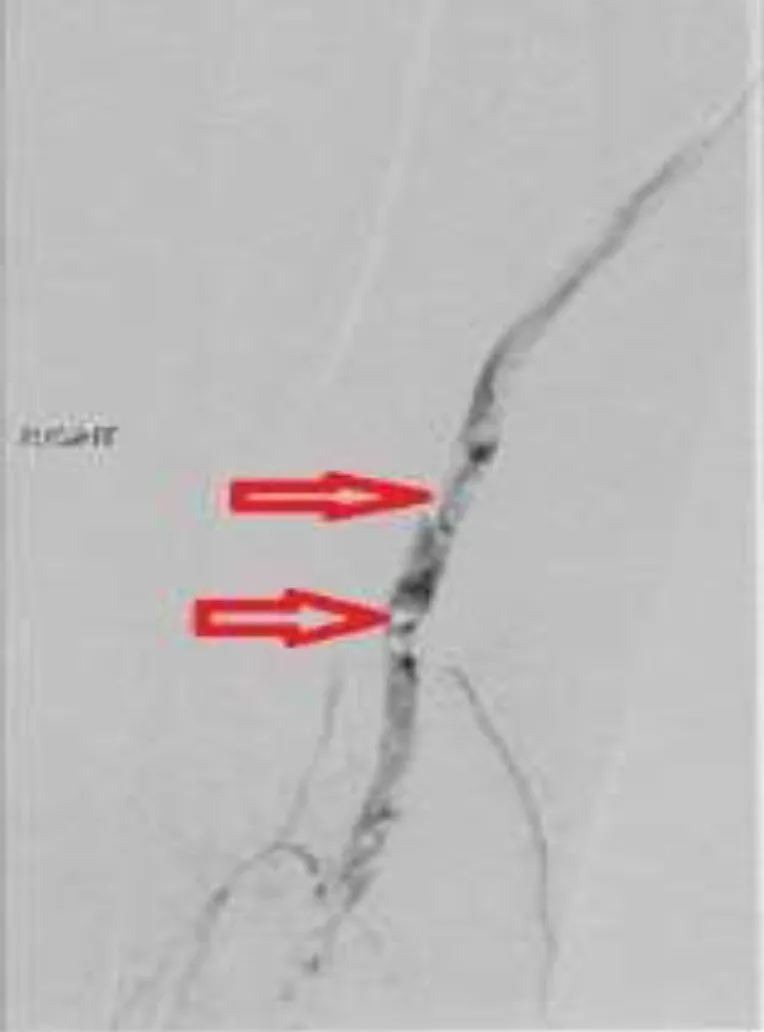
Digital subtraction angiogram of the distal superficial femoral artery and popliteal artery. Red arrows point at areas of filling defects (contrast appears dark).
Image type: radiology (ct)